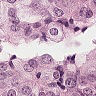
Metastatic tissue present: yes